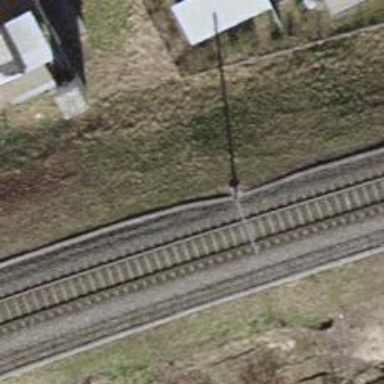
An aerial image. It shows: Railway milestone.